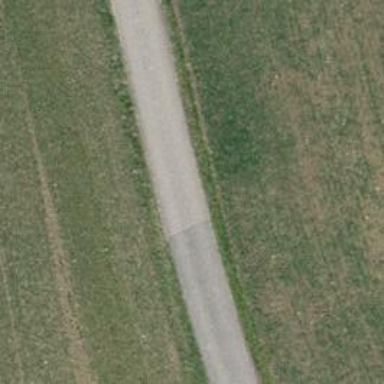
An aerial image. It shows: Paved service road.